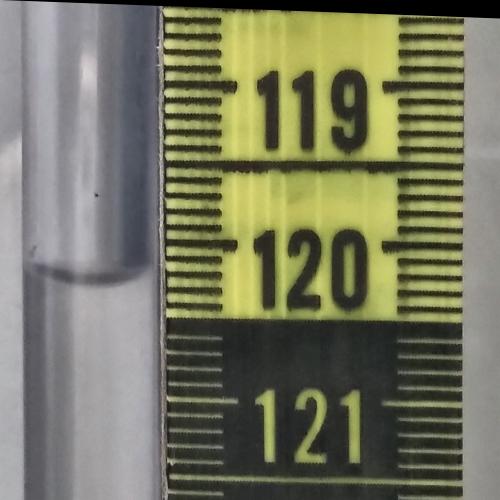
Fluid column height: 120.2 cm